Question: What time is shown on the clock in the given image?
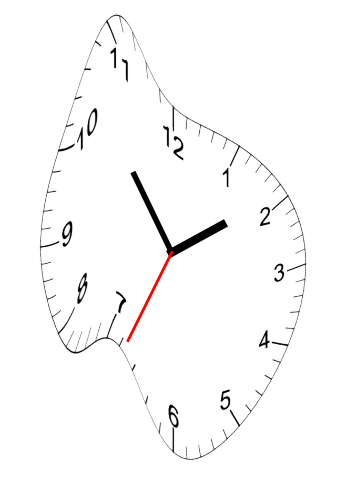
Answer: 01:53:34